Question: I was able to get their corresponding ID from the array by adding attribute to my button, I was wondering if how can make popped up my modal by clicking whole table row instead of clicking the Edit button
My functional modal by clicking edit button:

'''
<!--script for fetching data from db-->
<script>
$(document).ready(function(){
var dataTable=$('#example').DataTable({
"processing": true,
"serverSide":true,
"ajax":{
url:"fetch.php",
type:"post"
}
});
});
</script>
<!--script js for get edit data-->
<script>
$(document).on('click','#getEdit',function(e){
e.preventDefault();
var per_id=$(this).data('id');
//alert(per_id);
$('#content-data').html('');
$.ajax({
url:'editdata.php',
type:'POST',
data:'id='+per_id,
dataType:'html'
}).done(function(data){
$('#content-data').html('');
$('#content-data').html(data);
}).fial(function(){
$('#content-data').html('<p>Error</p>');
});
});
</script>
'''
heres my fetch.php
'''
$query=mysqli_query($con,$sql);
$data=array();
while($row=mysqli_fetch_array($query)){
$subdata=array();
$subdata[]=$row[0]; //id
$subdata[]=$row[1]; //name
$subdata[]=$row[2]; //salary
$subdata[]=$row[3]; //age //create event on click in button edit in cell datatable for display modal dialog $row[0] is id in table on database
$subdata[]='<button type="button" id="getEdit" class="btn btn-primary btn-xs" data-toggle="modal" data-target="#myModal" data-id="'.$row[0].'"><i class="glyphicon glyphicon-pencil">&nbsp;</i>Edit</button>
<button type="button" class="btn btn-danger btn-xs"><i class="glyphicon glyphicon-trash">&nbsp;</i>Delete</button>';
$data[]=$subdata;
}
'''
heres my editdata.php
'''
if(isset($_REQUEST['id'])){
$id=intval($_REQUEST['id']);
$sql="select * from pcfields_data WHERE pcfield_id=$id";
$run_sql=mysqli_query($con,$sql);
while($row=mysqli_fetch_array($run_sql)){
$per_id=$row[0];
$per_name=$row[1];
$per_salay=$row[2];
$per_age=$row[3];
}
'''
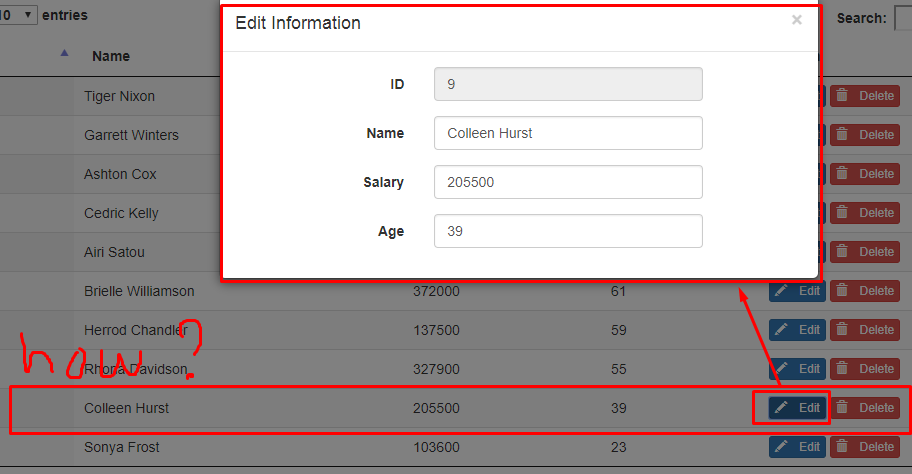
Answer: You need to use class name for your action button instead of ID because ID should be unique.
I will use 'btn-primary' as a class name for edit button and 'btn-danger' as an example of class name for delete button.
The solution is to attach click event handler to both "Edit" button and any table cell and prevent event propagation by using 'stopPropagation()' function.
'''
// Handle click on "Edit" button or any table cell
$('#example').on('click', 'tbody .btn-primary, tbody td', function(e){
// Prevent event propagation
e.stopPropagation();
var $row = $(this).closest('tr');
var data = table.row($row).data();
alert('Edit ' + data[0]);
});
// Handle click on "Delete" button
$('#example').on('click', 'tbody .btn-danger', function(e){
// Prevent event propagation
e.stopPropagation();
var $row = $(this).closest('tr');
var data = table.row($row).data();
alert('Delete ' + data[0]);
});
'''
See <URL> for code and demonstration.